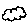
Label: cloud